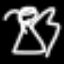
Label: angel